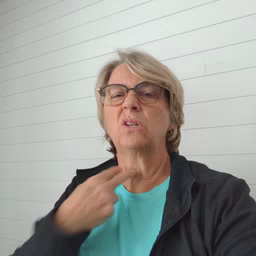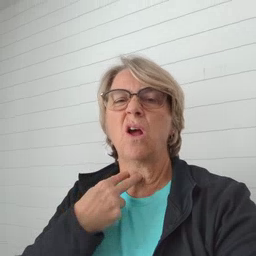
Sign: stuck